Field crop: tomato
Growth stage: 1
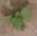
Species: solanum